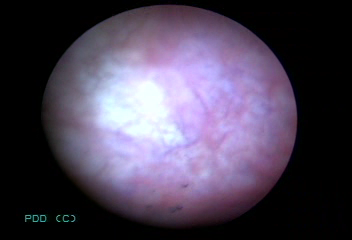
Modality: BLC
Class: Normal mucosa
Bladder cancer association: No